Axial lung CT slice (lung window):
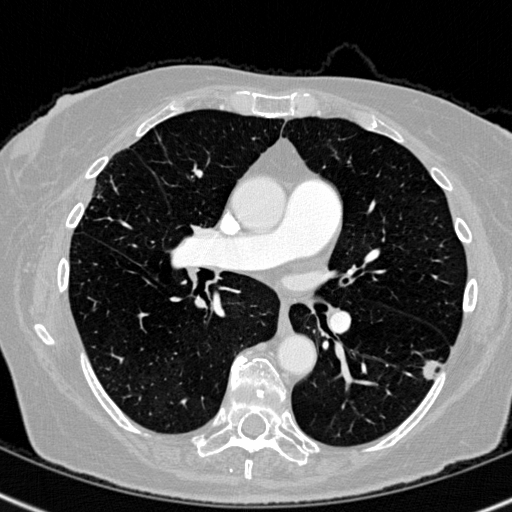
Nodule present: yes
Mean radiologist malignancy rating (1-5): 4.5